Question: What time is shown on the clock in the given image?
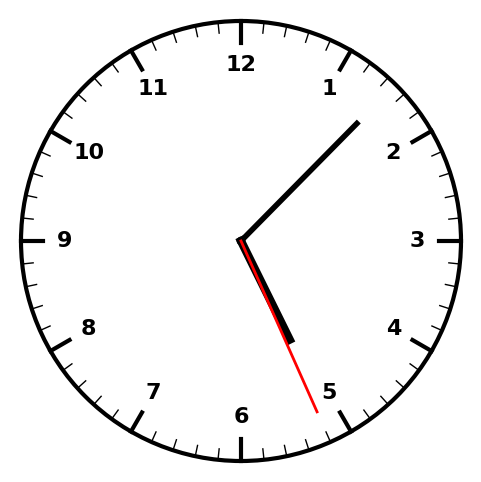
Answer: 05:07:26